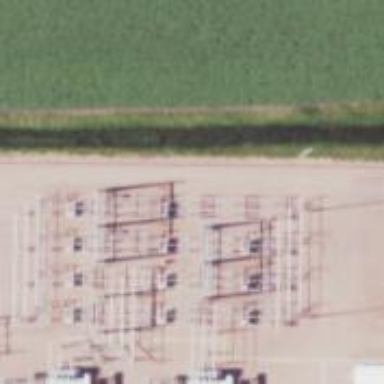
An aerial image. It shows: Switch used for power control.